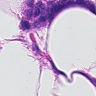
Metastatic tissue present: yes